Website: apple
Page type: billing-address
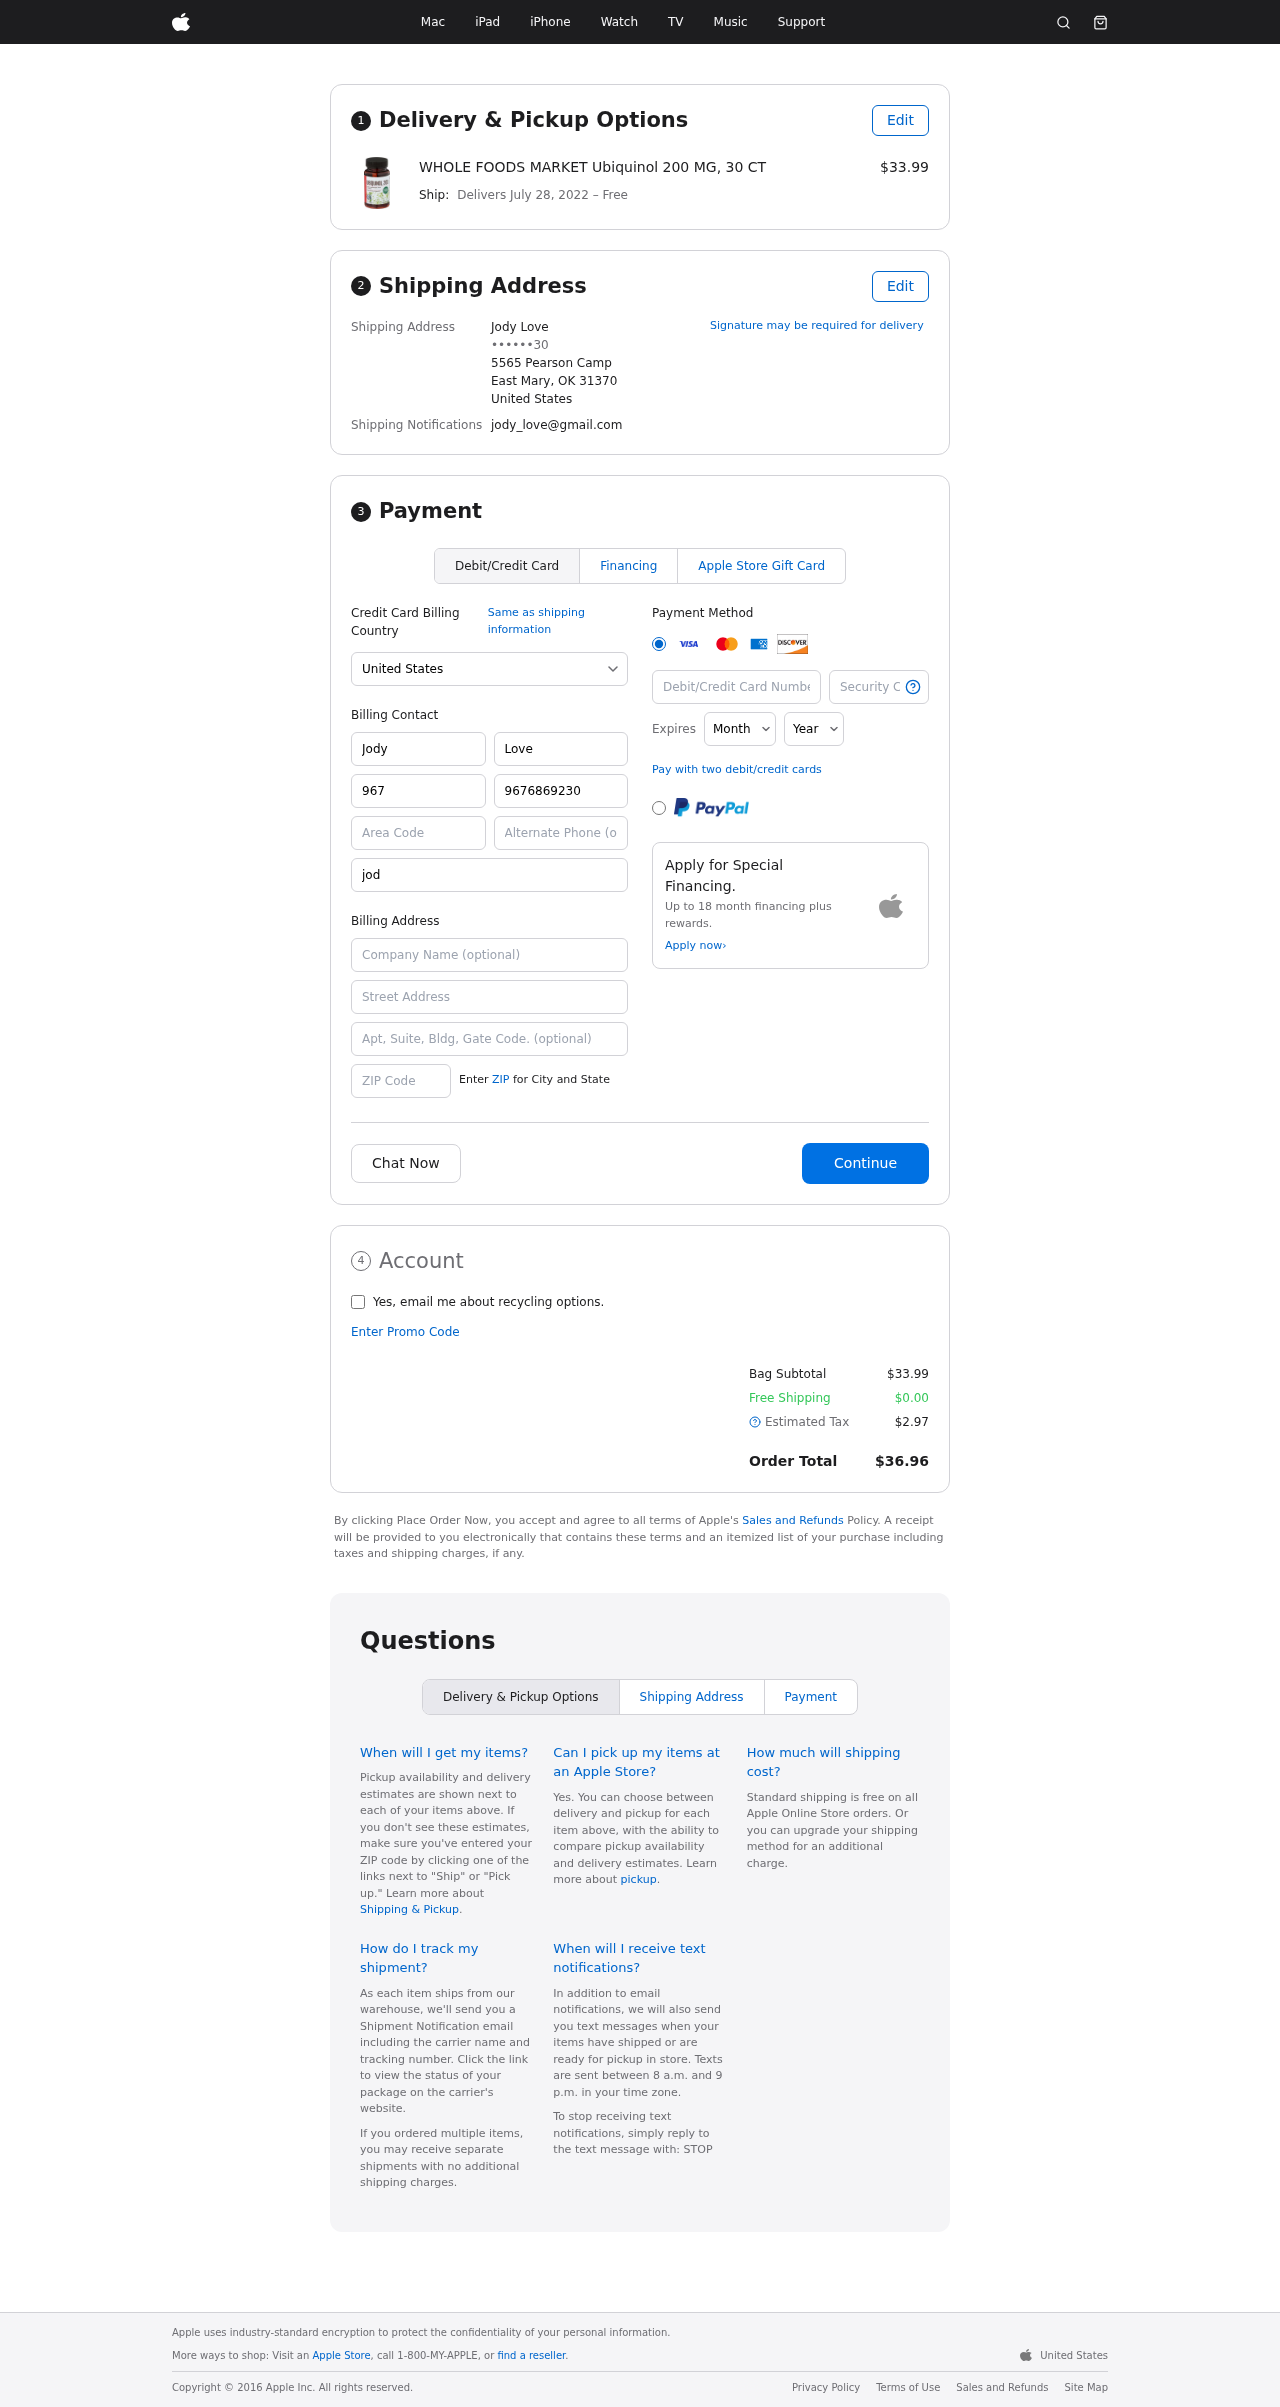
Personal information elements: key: PII_CARD_CVV
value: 782
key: PII_CARD_EXPIRY_MONTH
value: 09
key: PII_CARD_EXPIRY_YEAR
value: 28
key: PII_CARD_NUMBER
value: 6560 5841 9703 1141
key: PII_CITY_STATE_ZIP
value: East Mary, OK 31370
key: PII_COUNTRY
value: United States
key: PII_EMAIL
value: jody_love@gmail.com
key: PII_FULLNAME
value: Jody Love
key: PII_STREET
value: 5565 Pearson Camp
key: PII_PHONE_MASKED
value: ••••••30
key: PII_BILLING_FIRSTNAME
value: Jody
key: PII_BILLING_LASTNAME
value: Love
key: PII_BILLING_PHONE_AREA
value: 967
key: PII_BILLING_PHONE
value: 9676869230
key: PII_BILLING_EMAIL
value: jody_love@gmail.com
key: PII_BILLING_STREET
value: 5565 Pearson Camp
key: PII_BILLING_POSTCODE
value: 31370
Product elements: key: PRODUCT1_NAME
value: WHOLE FOODS MARKET Ubiquinol 200 MG, 30 CT
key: PRODUCT1_PRICE
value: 33.99
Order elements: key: ORDER_DELIVERY_DATE
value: July 28, 2022
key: ORDER_SUBTOTAL
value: $33.99
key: ORDER_SHIPPING_COST
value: $0.00
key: ORDER_TAX
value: $2.97
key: ORDER_TOTAL
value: $36.96